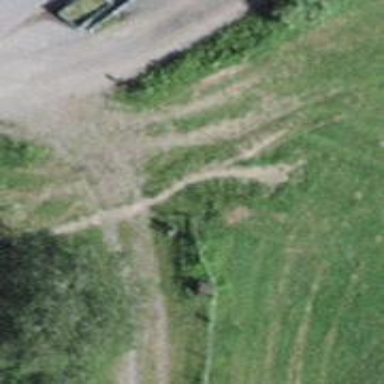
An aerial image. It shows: Dirt path.